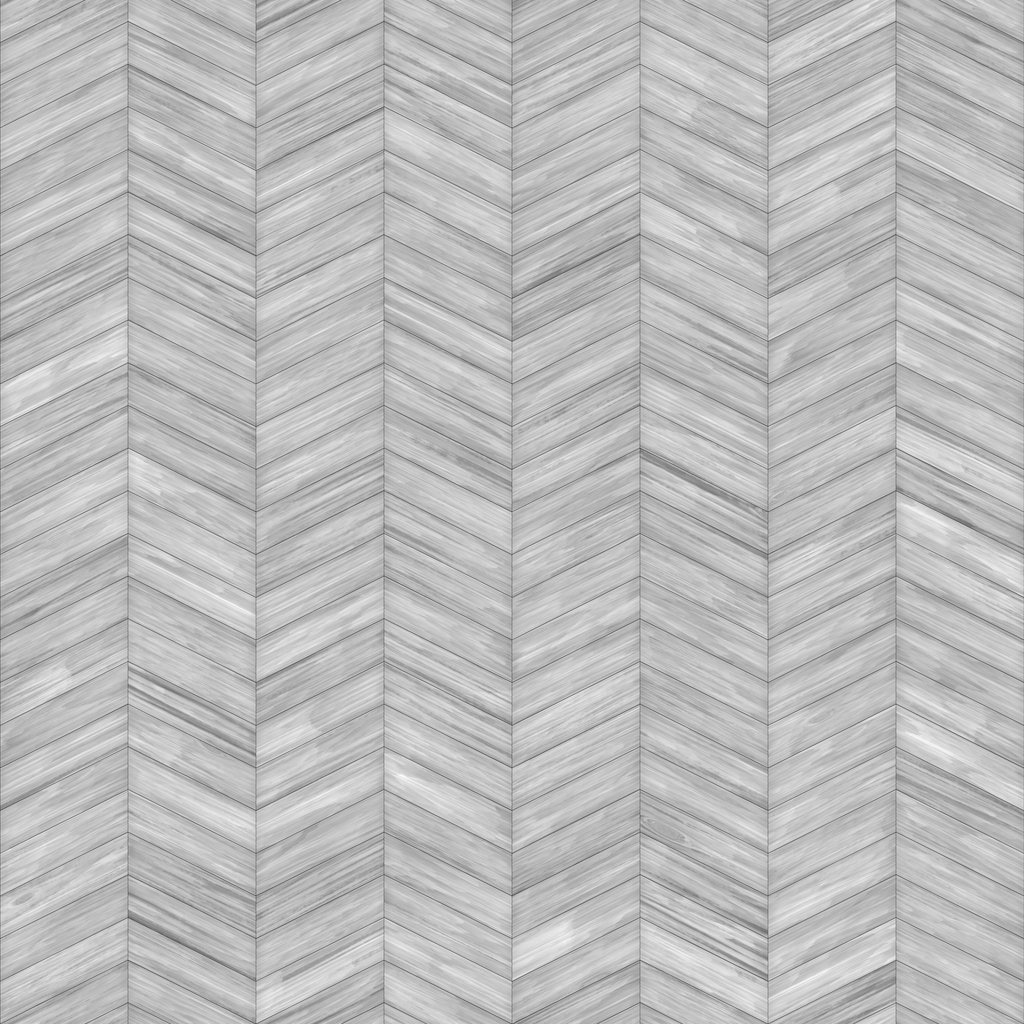
Texture map type: Displacement